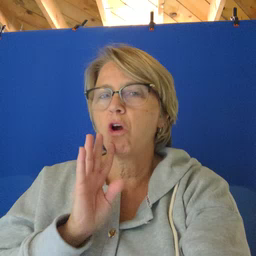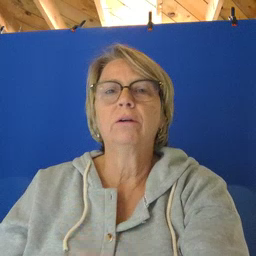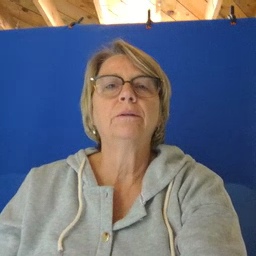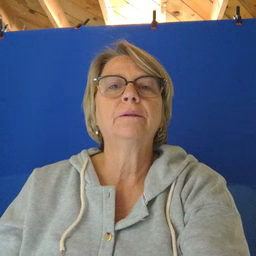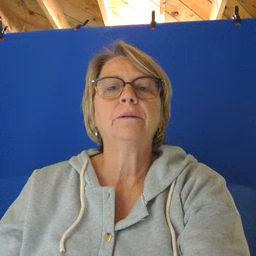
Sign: talk